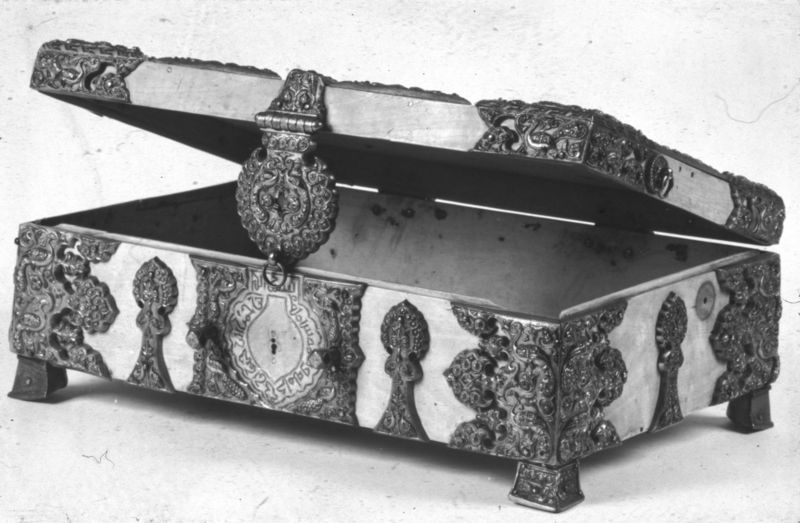
Titel: Kästchen
Standort: Bayeux
Institution: unbekannt
Schlagwörter: baum, blätter, fuß, körper, vogel, weiß, frauen, blume, frankreich, frau, grau, holz, schmuck, schwarz, zeichen, schloss, tiere, muster, ornament, silber, sockel, vögel, gold, decke, blatt, pflanzen, beine, füße, schrift, bogen, russland, leer, figuren, inschrift, dekor, floral, ornamente, verzierung, metall, bronze, schriftzeichen, ring, foto, fotografie, schnalle, schmutz, truhe, deckel, offen, orient, orientalisch, symmetrisch, asien, schwarzweiß, text, kiste, pfau, kasten, verziert, scharniere, arabisch, efeu, scharnier, weihrauch, viereckig, schlüssel, beschlag, schatulle, bänder, israel, kunsthandwerk, schrein, kästchen, islam, beschläge, schatz, schließe, verschluss, schanier, schlüsselloch, wertvoll, elfenbein, edelmetall, schmiede, schmuckkästchen, pfaue, ornamnete, islamistisch, schlangenlinie, schatztruhe, windungen, thailand, goldschmiede, metallbeschläge, standfüße, schlüselloch, schlüssellocj